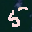
Label: 5